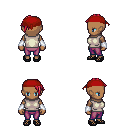
a pixel art fantasy rpg character, female body template, human, dark skin, white sleeveless shirt, magenta pants, ruby red long mohawk hairstyle, red bandana, white cloth bracers, ghillies, four views (front, back, left, right), 2x2 character sprite sheet, small pixel art, hard edges, no anti-aliasing